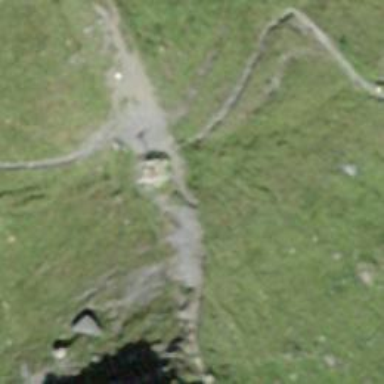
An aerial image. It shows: Guidepost providing information.